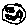
Label: moon